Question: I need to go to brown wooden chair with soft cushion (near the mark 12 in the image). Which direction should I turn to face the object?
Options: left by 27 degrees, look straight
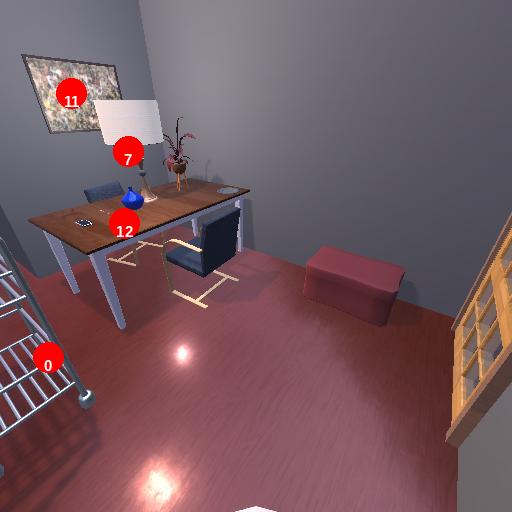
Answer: left by 27 degrees